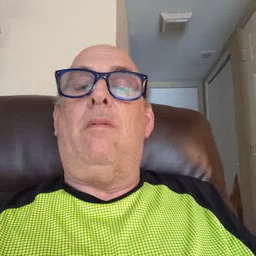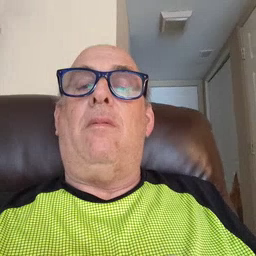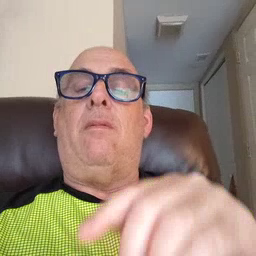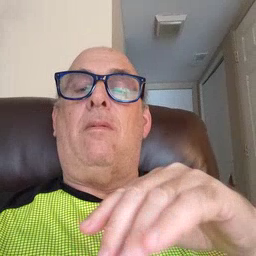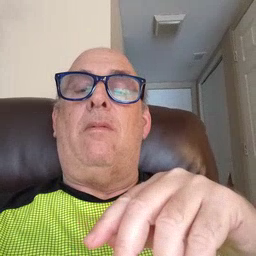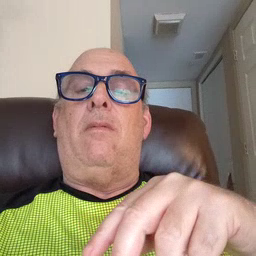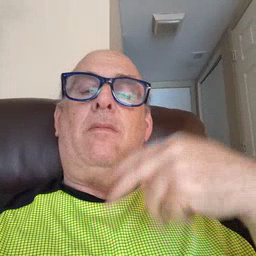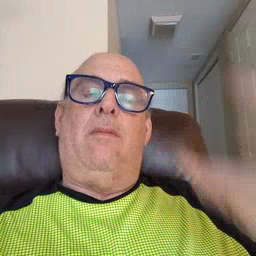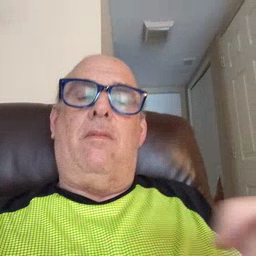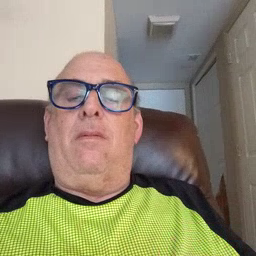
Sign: fall